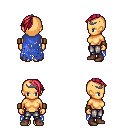
a pixel art fantasy rpg character, female body template, human, tanned skin, blue tattered cape, metal pants, ruby red long mohawk hairstyle, iron tiara, leather bracers, brown shoes, four views (front, back, left, right), 2x2 character sprite sheet, small pixel art, hard edges, no anti-aliasing